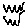
Label: zigzag